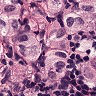
Metastatic tissue present: yes